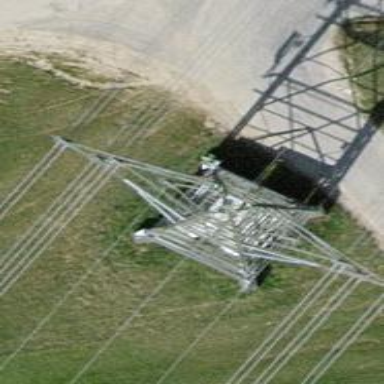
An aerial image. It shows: Power tower.